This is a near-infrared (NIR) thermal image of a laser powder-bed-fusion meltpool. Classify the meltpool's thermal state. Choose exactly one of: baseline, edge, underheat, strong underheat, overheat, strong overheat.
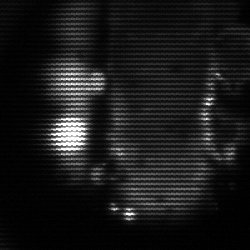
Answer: strong underheat